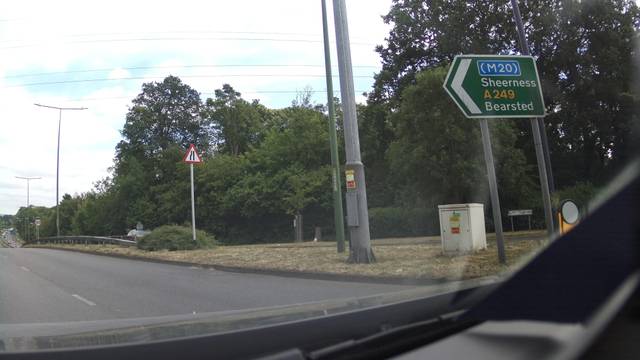
Region: United Kingdom
Coordinates: 51.286, 0.5422